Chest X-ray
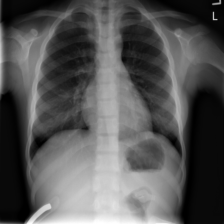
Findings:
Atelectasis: negative
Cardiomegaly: negative
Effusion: negative
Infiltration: negative
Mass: negative
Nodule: negative
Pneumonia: negative
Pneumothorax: negative
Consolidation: negative
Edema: negative
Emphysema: negative
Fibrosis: negative
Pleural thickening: negative
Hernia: negative